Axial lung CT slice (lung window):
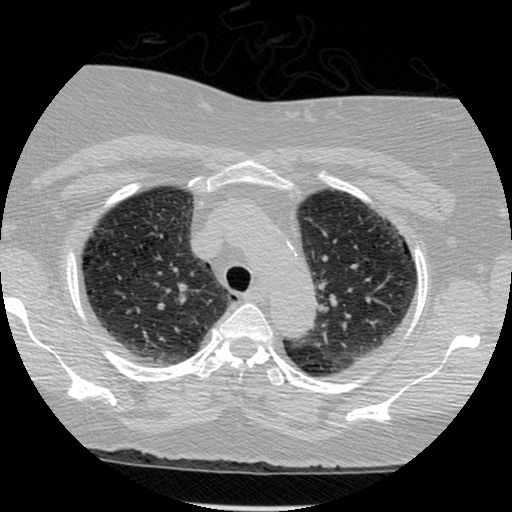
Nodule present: no